Brain MRI, t1w sequence, axial 2D slice.
Patient: age 29, sex F, weight 95 kg, height 1.95 m
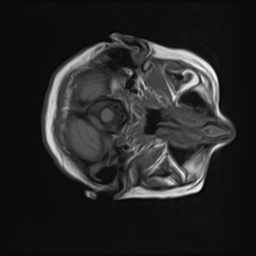